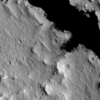
Label: not_dusty